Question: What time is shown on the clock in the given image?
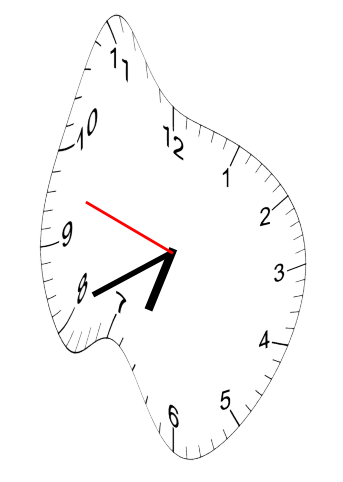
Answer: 06:40:48